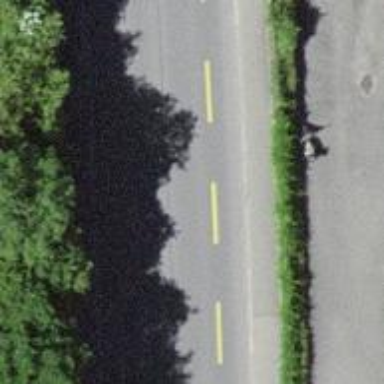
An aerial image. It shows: Primary road with paved surface.